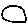
Label: circle